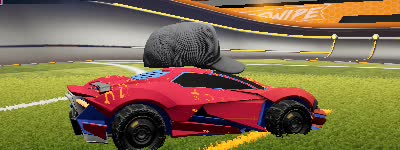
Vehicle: werewolf